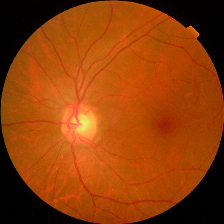
Diabetic retinopathy grade: No DR